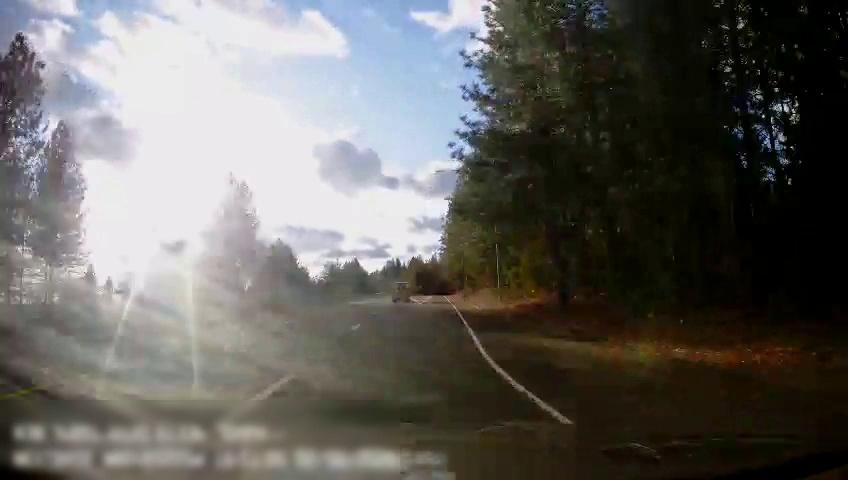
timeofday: Day
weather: Sunny
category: Drivable Space
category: Vehicles | Van
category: Lanes | Alternate Lane
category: Lanes | Current Lane
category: Lanes | Current Lane
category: Lanes | Alternate Lane
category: Lanes | Alternate Lane